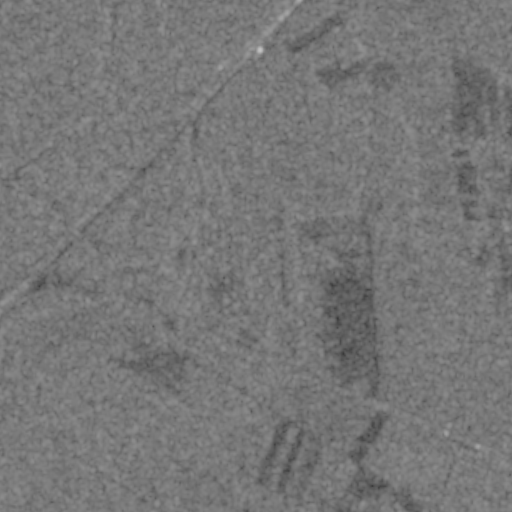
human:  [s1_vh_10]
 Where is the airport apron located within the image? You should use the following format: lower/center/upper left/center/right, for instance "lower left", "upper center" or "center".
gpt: The airport apron is located in the lower center of the image.
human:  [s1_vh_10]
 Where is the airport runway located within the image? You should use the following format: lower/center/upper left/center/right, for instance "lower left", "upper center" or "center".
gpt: The airport runway is located in the lower left of the image.
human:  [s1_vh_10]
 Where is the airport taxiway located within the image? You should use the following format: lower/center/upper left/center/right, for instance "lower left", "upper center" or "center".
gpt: The airport taxiway is located in the lower left of the image.
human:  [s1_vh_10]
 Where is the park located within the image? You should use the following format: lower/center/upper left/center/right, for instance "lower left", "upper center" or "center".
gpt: The park is located in the upper right of the image.
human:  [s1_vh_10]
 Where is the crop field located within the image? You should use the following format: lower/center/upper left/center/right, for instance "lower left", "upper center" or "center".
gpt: There is no crop field in the image.

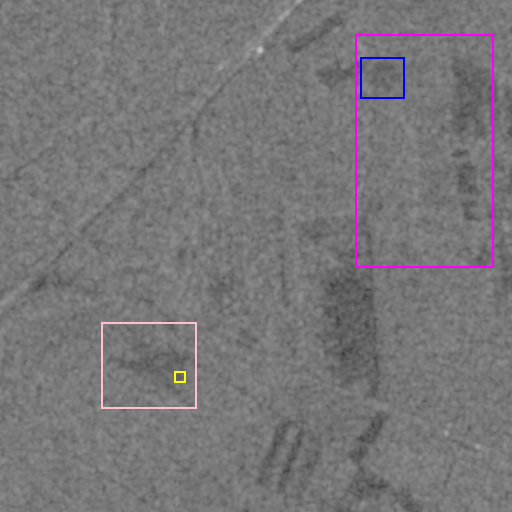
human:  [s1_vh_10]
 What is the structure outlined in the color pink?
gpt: The structure outlined in pink is an airport.
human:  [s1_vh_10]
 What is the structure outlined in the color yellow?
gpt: The structure outlined in yellow is an airport apron.
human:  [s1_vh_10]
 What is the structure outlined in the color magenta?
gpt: The structure outlined in magenta is a crop field.
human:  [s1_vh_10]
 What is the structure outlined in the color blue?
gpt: The structure outlined in blue is a park.
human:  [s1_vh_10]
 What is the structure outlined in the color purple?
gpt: There is no purple outline.